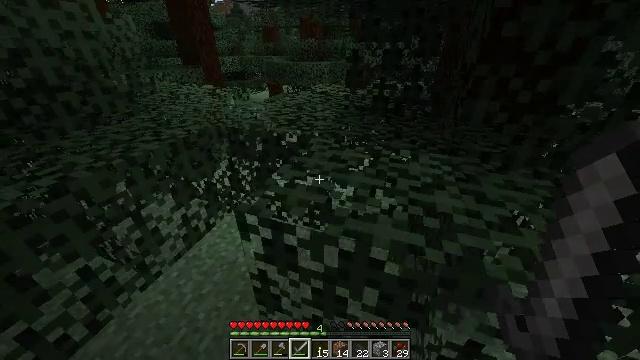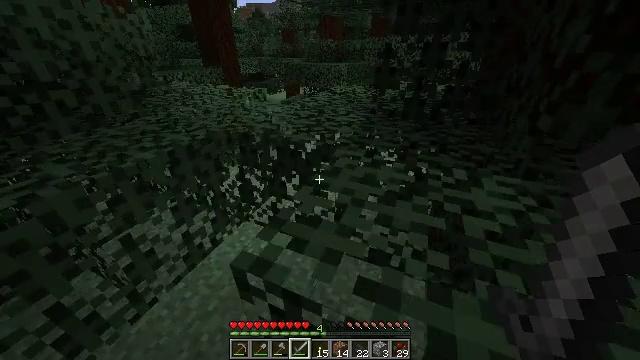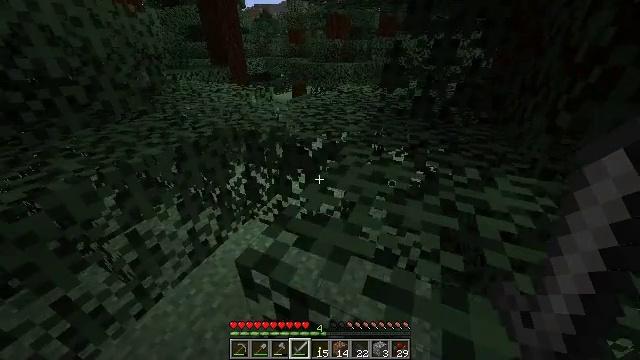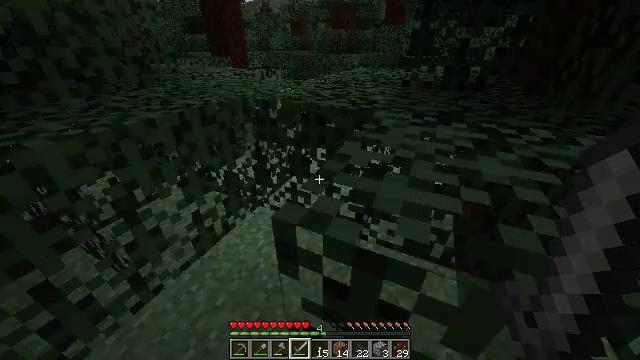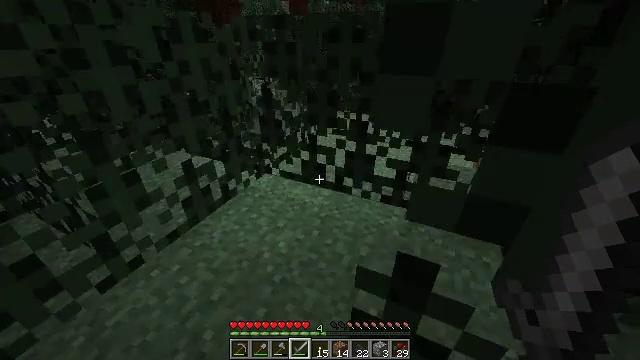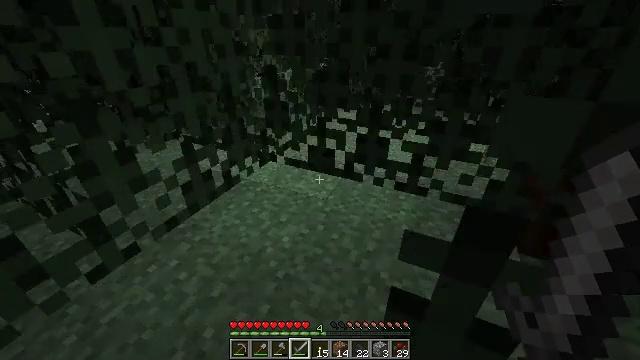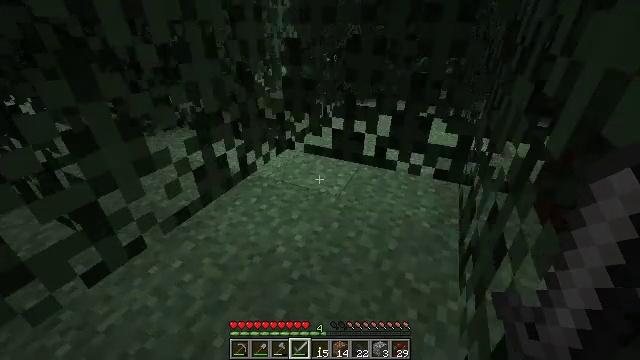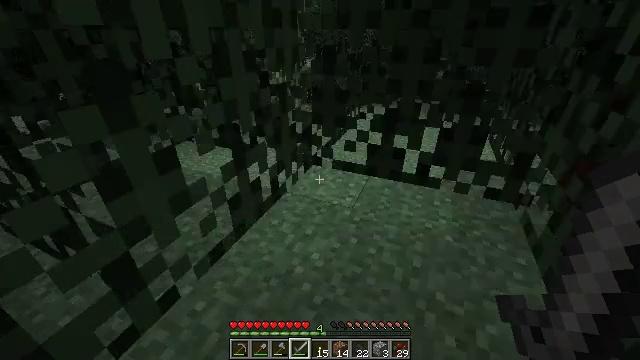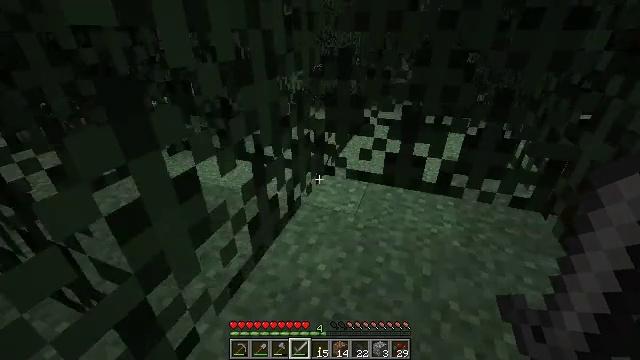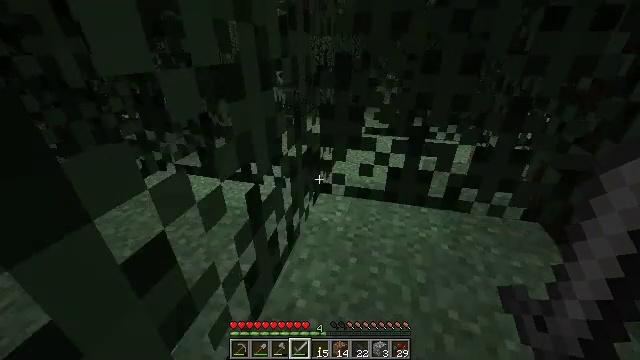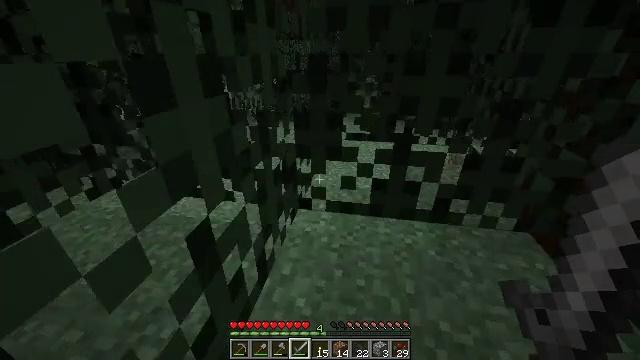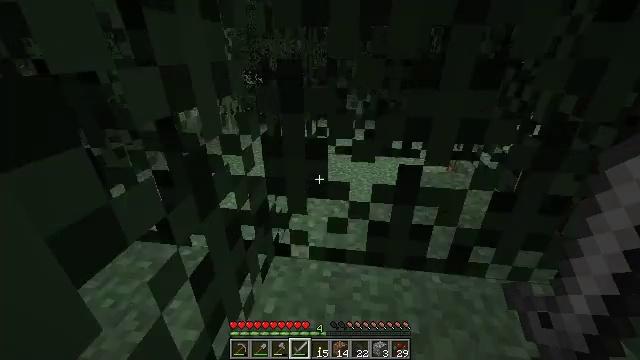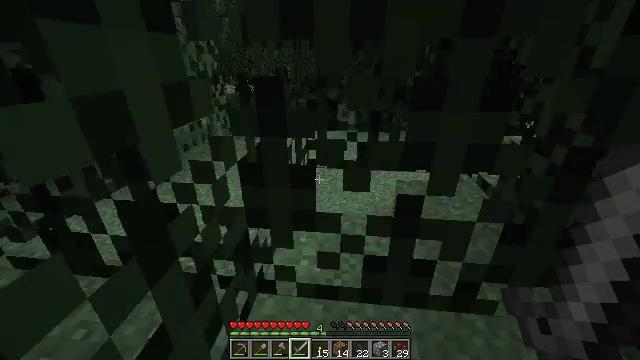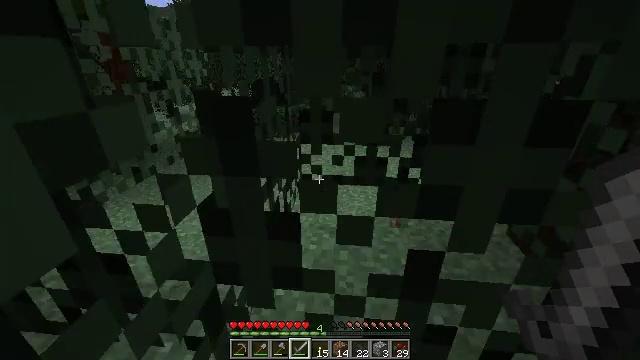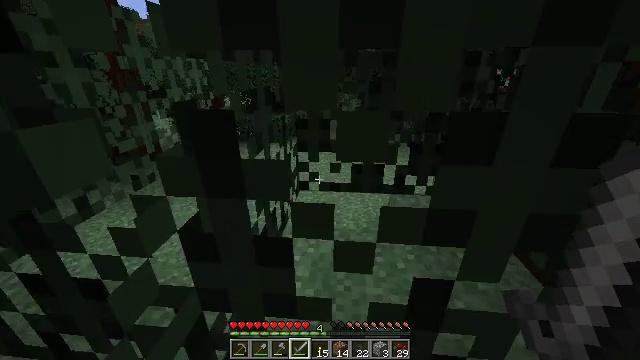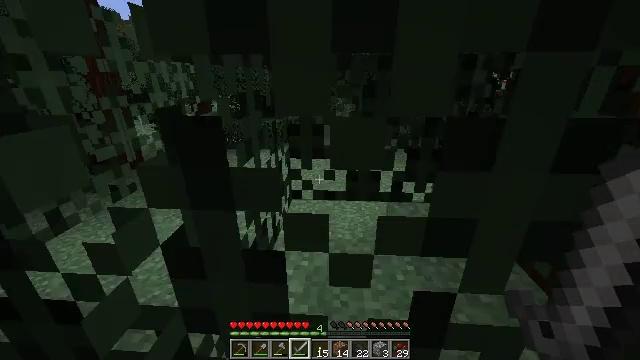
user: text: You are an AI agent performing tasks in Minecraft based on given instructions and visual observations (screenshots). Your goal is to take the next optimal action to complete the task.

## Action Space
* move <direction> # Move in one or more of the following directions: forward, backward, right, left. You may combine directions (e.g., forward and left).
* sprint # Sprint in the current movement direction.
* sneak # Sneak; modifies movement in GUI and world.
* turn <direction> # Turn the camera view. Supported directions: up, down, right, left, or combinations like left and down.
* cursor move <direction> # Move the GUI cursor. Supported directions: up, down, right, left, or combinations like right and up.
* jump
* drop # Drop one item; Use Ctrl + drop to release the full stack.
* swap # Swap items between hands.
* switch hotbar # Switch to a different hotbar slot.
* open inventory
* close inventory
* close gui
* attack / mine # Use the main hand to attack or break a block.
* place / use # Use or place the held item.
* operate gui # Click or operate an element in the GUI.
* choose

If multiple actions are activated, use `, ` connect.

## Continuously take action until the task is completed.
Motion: motion action
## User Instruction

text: Punch the spruce leaves to get saplings.
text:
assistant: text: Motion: move forward and move left, sprint, turn left
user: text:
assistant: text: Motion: move forward and move left, sprint, turn left
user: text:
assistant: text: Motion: move forward and move left, sprint
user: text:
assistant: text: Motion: move forward and move left, sprint
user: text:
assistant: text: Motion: move forward and move left, sprint
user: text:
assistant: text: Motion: move forward and move left, sprint
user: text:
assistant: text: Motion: move forward and move left, sprint, turn right
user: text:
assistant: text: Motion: move forward and move left, sprint, turn right
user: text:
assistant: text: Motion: move forward, sprint, turn right
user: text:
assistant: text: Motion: move forward, sprint, turn right
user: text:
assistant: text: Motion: move forward, sprint, turn right and up
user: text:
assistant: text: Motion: move forward, sprint, turn right and up
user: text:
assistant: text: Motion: move forward, sprint
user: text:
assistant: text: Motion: move forward, sprint
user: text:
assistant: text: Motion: move forward, sprint, turn right and up
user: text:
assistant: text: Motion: move forward, sprint, attack / mine
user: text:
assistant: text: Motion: move forward, sprint, attack / mine
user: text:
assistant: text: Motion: move forward, sprint, turn right and up, attack / mine
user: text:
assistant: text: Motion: move forward, turn up, attack / mine
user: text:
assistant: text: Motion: move forward, turn up, attack / mine
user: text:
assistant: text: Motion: move forward, attack / mine
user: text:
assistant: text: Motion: move forward, attack / mine
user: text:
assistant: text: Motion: move forward, attack / mine
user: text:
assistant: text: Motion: move forward, attack / mine
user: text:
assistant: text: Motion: move forward, attack / mine
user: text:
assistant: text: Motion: move forward, attack / mine
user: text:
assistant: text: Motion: move forward, attack / mine
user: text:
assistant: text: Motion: move forward, attack / mine
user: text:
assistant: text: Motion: move forward, attack / mine
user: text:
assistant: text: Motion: move forward, attack / mine